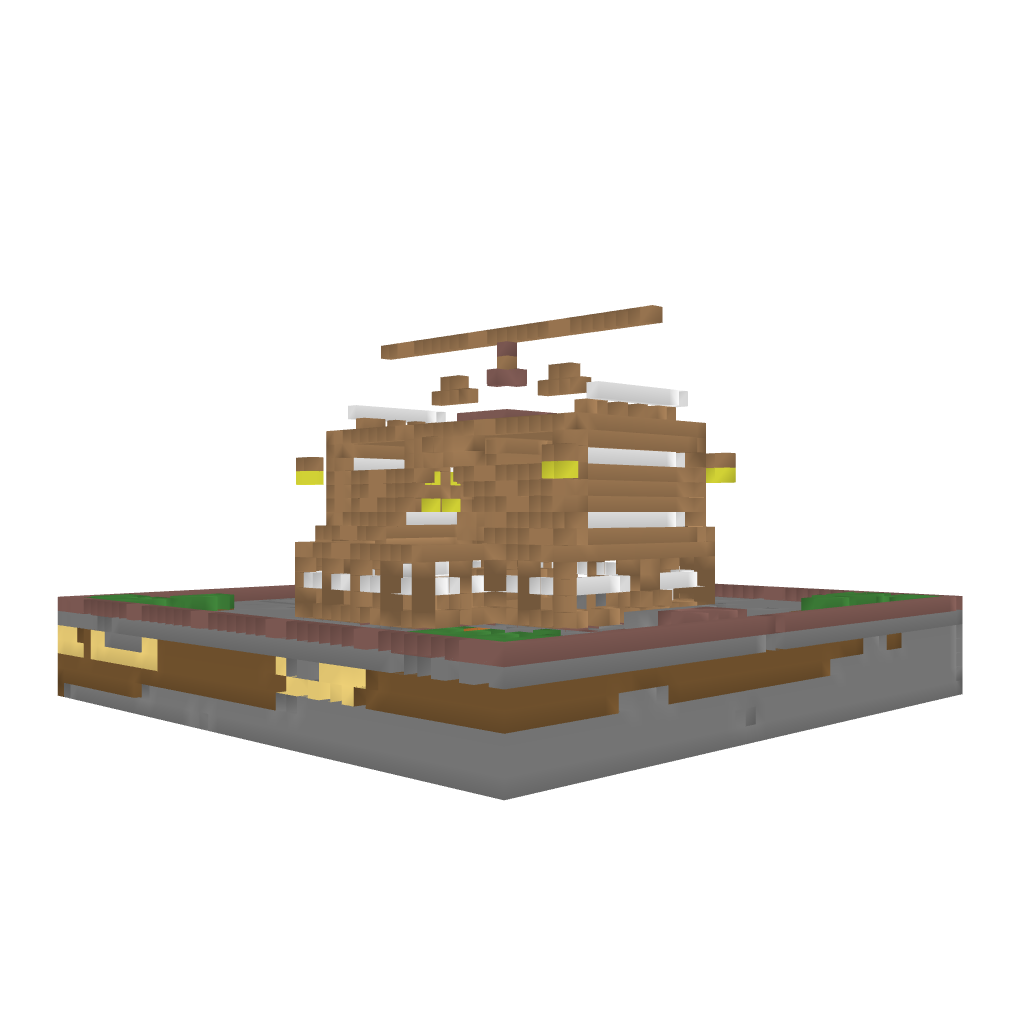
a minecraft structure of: kierownik's mansion bad low quality